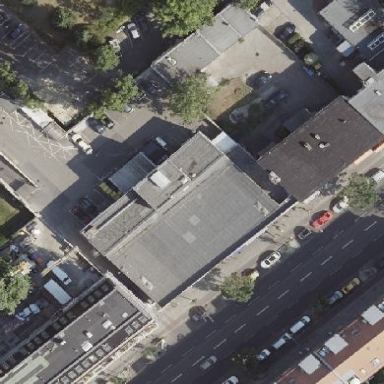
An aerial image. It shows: Supermarket building.